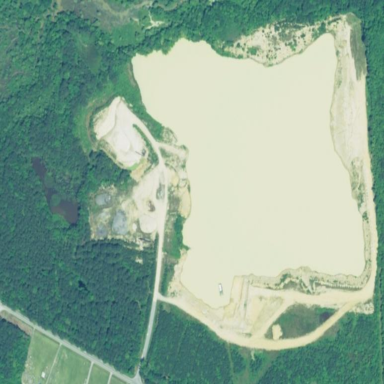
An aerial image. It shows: Quarry area.